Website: bh-photo
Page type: gifting
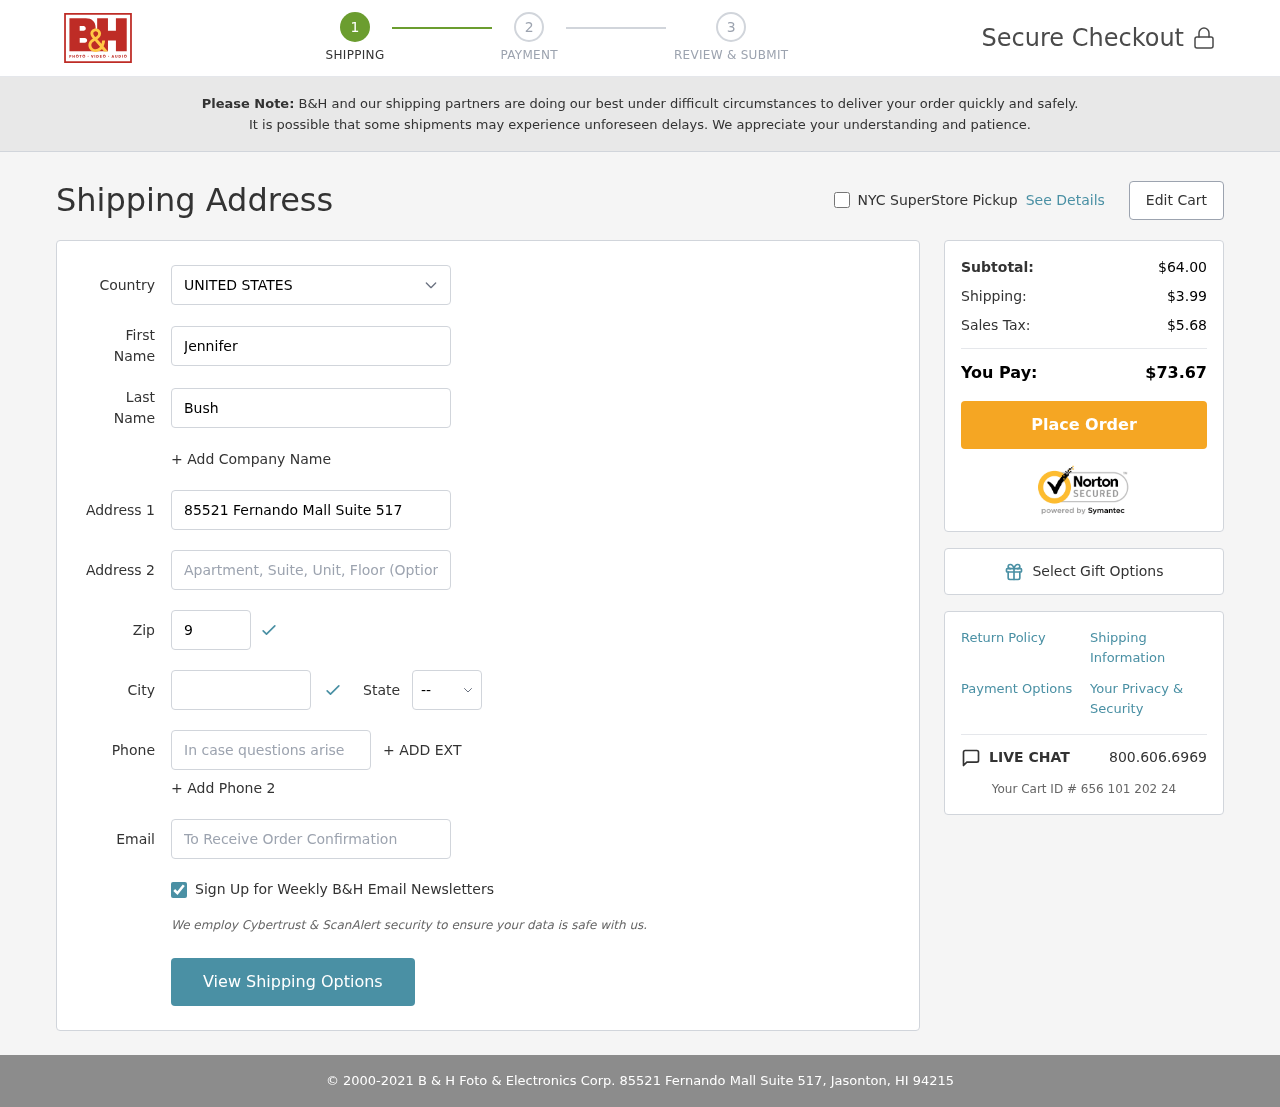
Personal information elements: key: PII_CITY
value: Jasonton
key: PII_COUNTRY
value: United States
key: PII_EMAIL
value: jennifer_bush@gmail.com
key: PII_FIRSTNAME
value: Jennifer
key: PII_LASTNAME
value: Bush
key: PII_PHONE
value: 9749086027
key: PII_POSTCODE
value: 94215
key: PII_STATE_ABBR
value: HI
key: PII_STREET
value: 85521 Fernando Mall Suite 517
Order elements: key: ORDER_SUBTOTAL
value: $64.00
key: ORDER_SHIPPING_COST
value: $3.99
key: ORDER_TAX
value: $5.68
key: ORDER_TOTAL
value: $73.67
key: ORDER_ID
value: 656 101 202 24